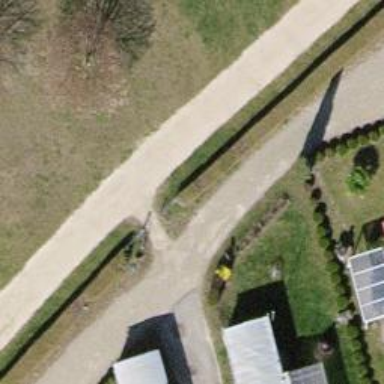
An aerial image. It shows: Unpaved path.